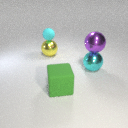
large green rubber cube to the left of large cyan metal sphere